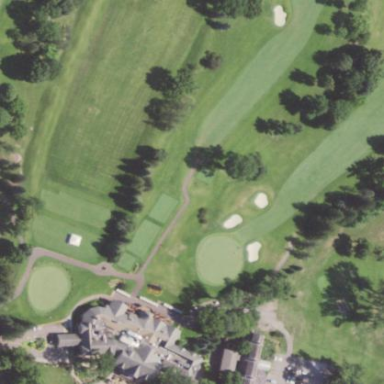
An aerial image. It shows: Grassy area used as driving range for golf.